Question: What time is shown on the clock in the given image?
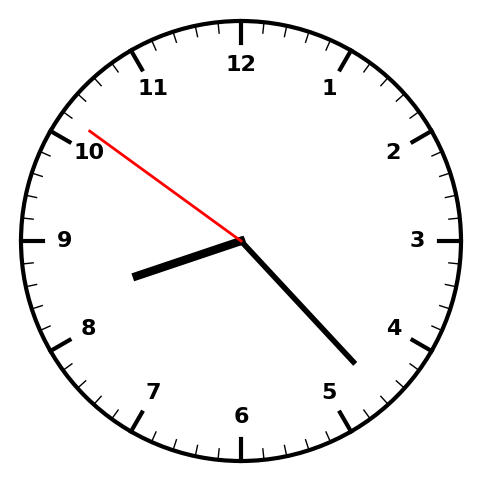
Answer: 08:22:51